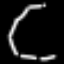
Label: octagon